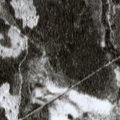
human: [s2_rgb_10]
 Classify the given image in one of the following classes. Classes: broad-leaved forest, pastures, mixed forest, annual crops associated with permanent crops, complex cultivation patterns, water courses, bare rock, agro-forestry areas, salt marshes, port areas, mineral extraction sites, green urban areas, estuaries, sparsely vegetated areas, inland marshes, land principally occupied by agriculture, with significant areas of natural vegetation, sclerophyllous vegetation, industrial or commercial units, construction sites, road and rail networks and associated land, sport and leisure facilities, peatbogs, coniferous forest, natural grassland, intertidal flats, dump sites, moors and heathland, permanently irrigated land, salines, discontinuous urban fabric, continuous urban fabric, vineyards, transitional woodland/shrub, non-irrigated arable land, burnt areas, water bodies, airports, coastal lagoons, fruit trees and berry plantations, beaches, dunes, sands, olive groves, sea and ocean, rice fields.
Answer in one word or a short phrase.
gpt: coniferous forest, transitional woodland/shrub, peatbogs